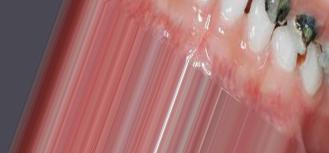
Condition: Caries